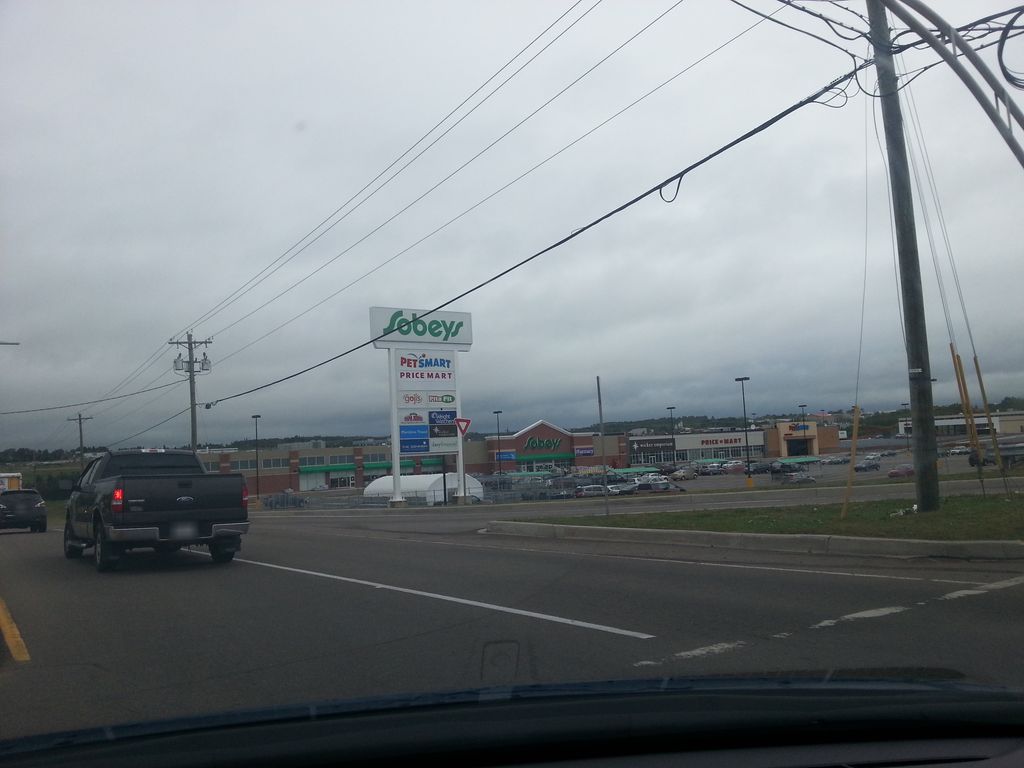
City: charlottetown